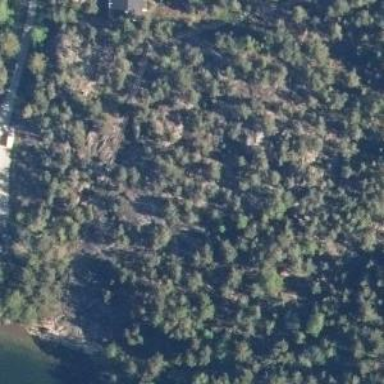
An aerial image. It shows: Landscape of bare rock.